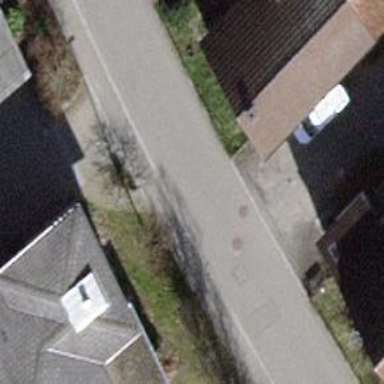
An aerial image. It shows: Residential road with asphalt surface and sidewalk on the left.